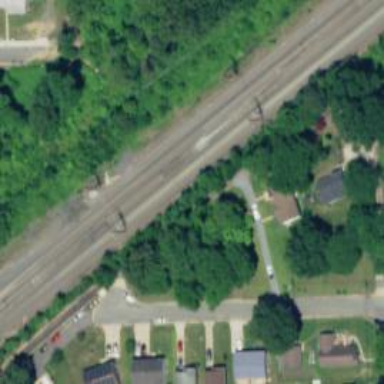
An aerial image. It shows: Railway with electrified contact lines.